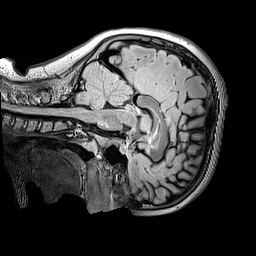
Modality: FLAIR
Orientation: sagittal
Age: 10
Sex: female
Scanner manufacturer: siemens
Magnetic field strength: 3 T
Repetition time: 5 s
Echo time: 0.388 s